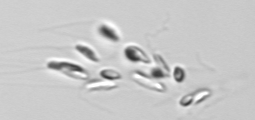
Label: Dinobryon